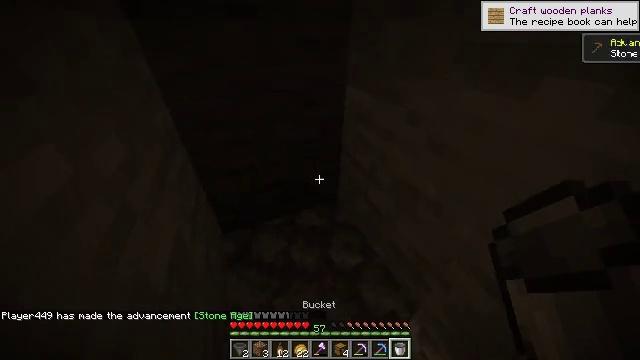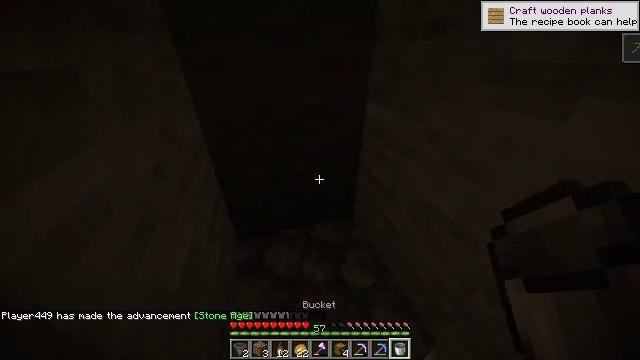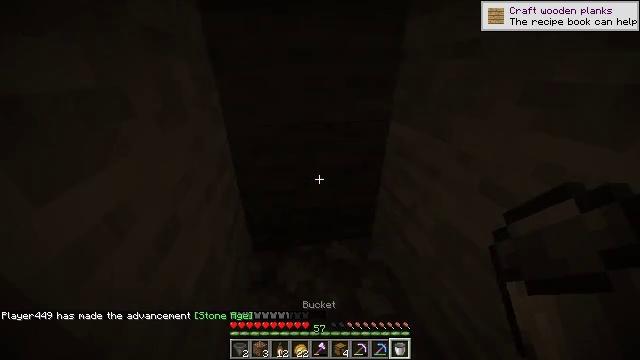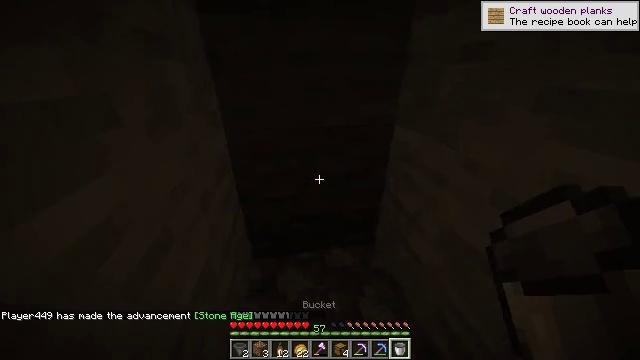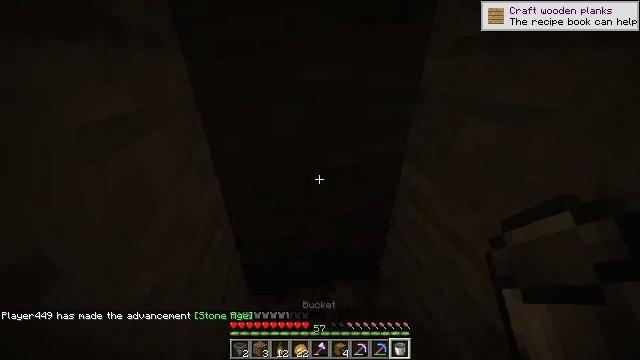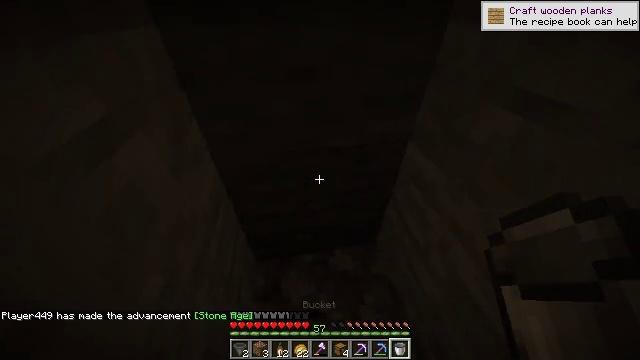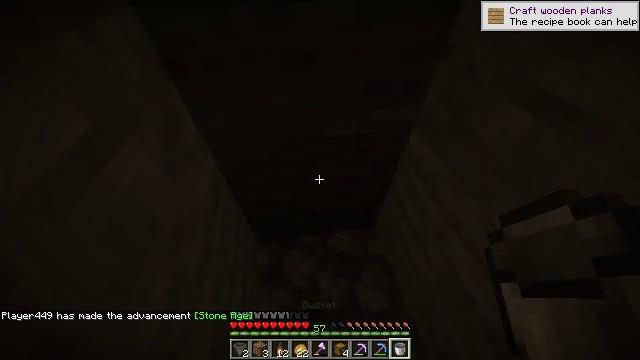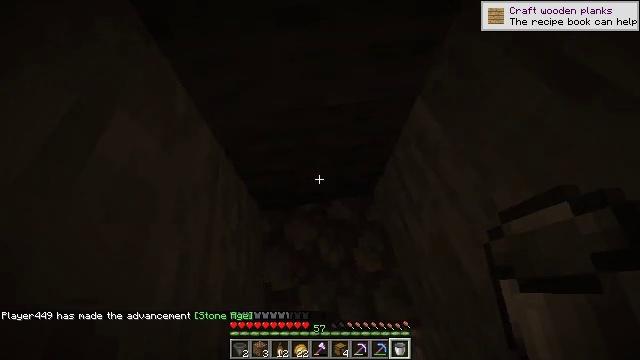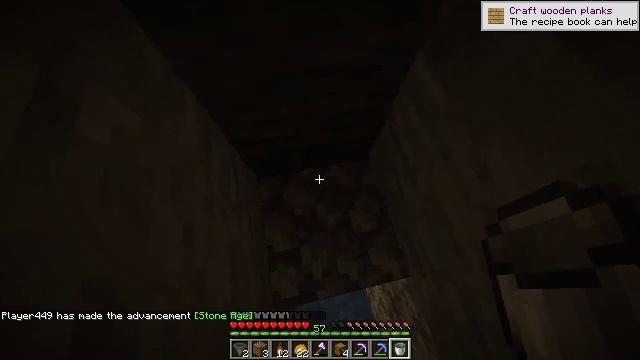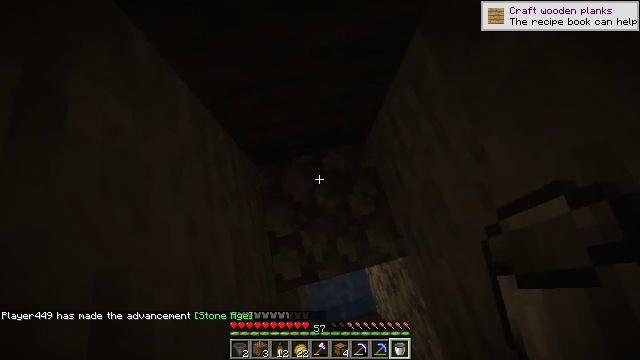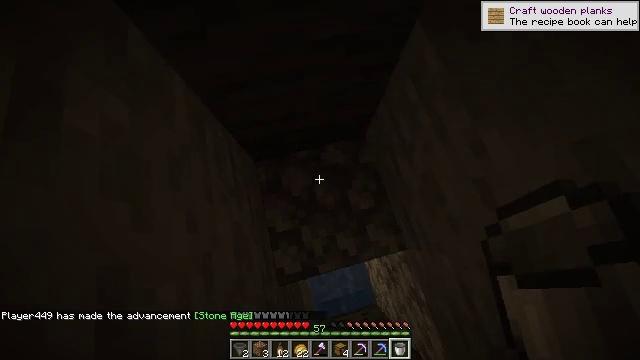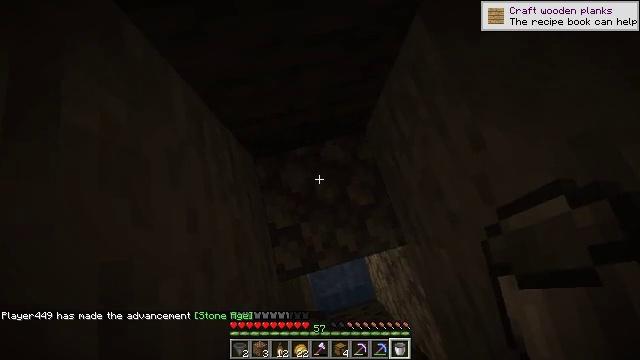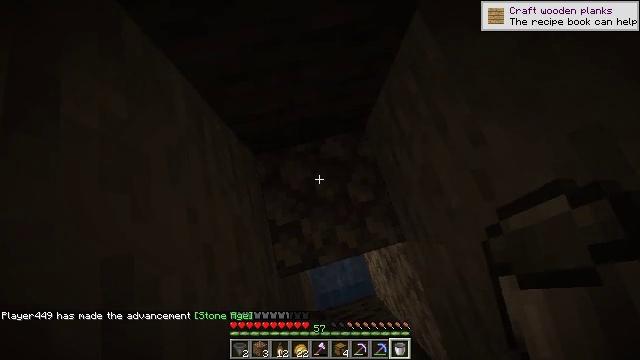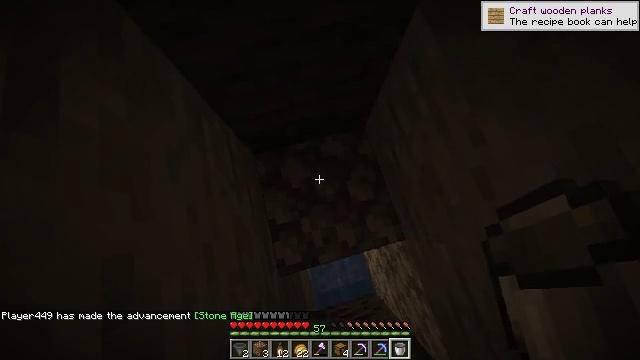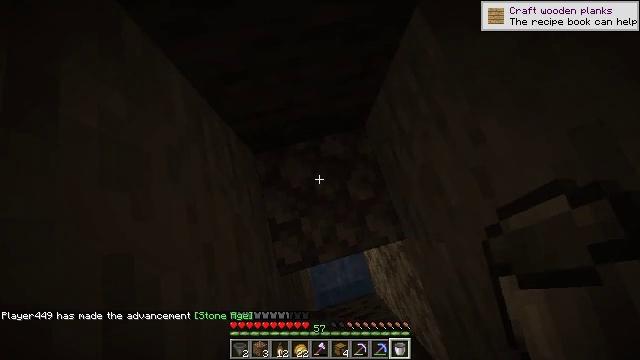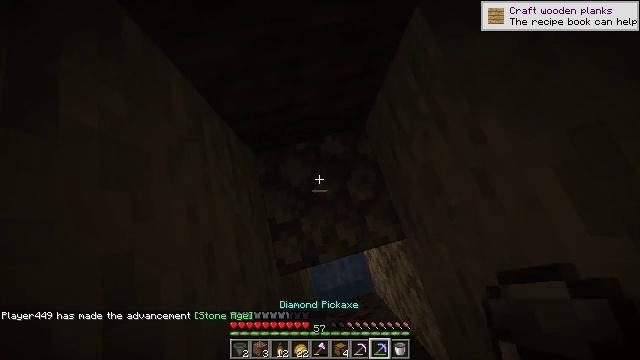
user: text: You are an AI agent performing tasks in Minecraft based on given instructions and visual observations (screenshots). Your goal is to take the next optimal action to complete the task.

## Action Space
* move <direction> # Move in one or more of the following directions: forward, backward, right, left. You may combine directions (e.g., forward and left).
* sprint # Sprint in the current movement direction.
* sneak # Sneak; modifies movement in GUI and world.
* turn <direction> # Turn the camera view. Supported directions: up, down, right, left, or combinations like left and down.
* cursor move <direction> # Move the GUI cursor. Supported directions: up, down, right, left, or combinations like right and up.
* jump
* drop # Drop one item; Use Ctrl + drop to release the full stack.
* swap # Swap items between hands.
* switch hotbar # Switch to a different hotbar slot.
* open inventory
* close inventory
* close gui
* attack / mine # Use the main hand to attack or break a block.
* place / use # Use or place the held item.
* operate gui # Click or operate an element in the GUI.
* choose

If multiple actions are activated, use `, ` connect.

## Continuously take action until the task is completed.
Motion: motion action
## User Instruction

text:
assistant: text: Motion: sneak, turn left and up
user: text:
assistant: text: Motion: move forward, sneak, turn left and up
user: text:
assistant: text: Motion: move forward
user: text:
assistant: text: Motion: move forward
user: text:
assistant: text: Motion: turn down
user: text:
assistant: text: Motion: turn down
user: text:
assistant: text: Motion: turn down
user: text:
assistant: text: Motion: turn right and down
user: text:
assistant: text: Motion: turn right and down
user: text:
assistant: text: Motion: turn down
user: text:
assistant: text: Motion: turn down
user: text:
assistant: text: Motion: no_op
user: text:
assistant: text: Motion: no_op
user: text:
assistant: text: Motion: no_op
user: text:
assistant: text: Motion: no_op
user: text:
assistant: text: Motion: no_op
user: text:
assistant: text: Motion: no_op
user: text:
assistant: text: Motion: no_op
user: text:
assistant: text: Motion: no_op
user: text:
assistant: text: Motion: no_op
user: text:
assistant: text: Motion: no_op
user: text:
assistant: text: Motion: no_op
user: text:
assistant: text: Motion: no_op
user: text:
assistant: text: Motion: no_op
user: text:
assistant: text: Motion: no_op
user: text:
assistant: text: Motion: no_op
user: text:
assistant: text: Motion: no_op
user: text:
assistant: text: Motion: no_op
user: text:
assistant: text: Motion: no_op
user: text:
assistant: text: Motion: no_op